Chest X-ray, PA view. Patient: 38 years old, sex M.
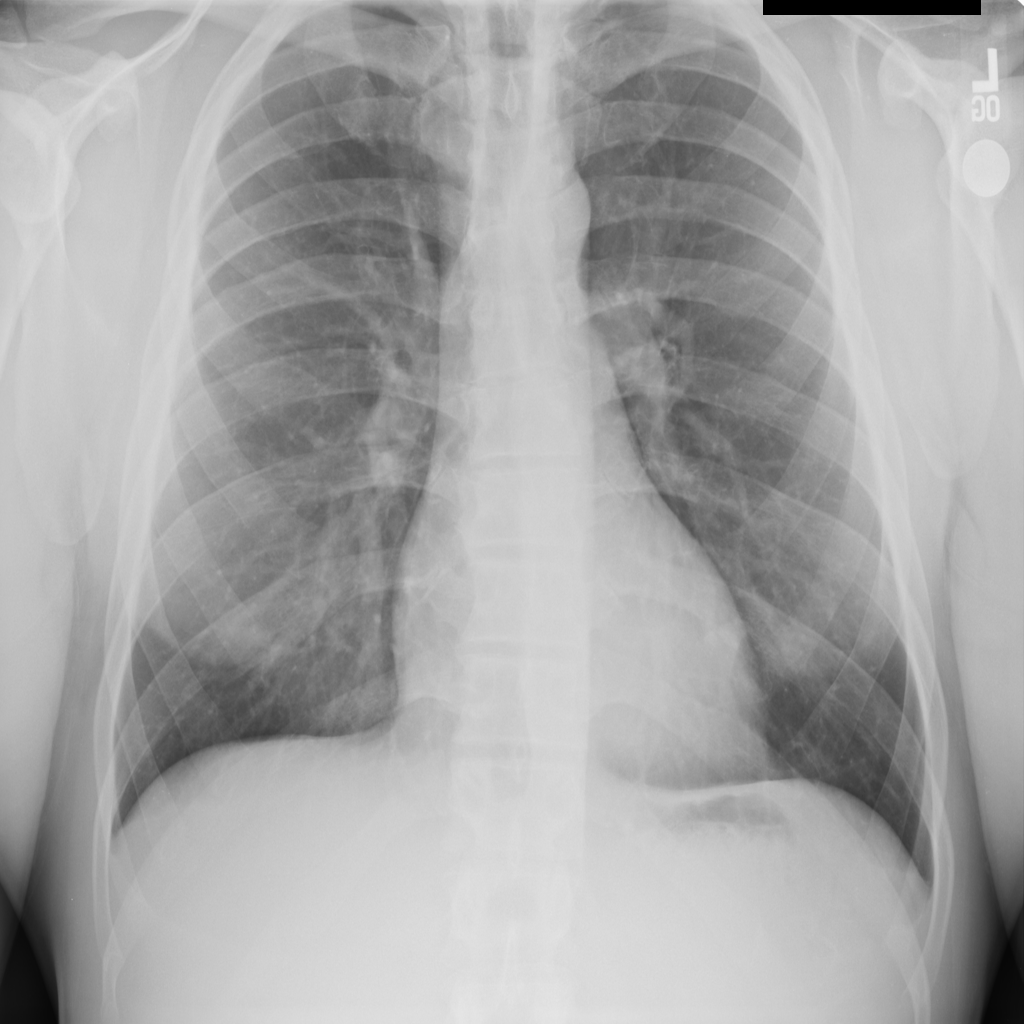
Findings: No Finding